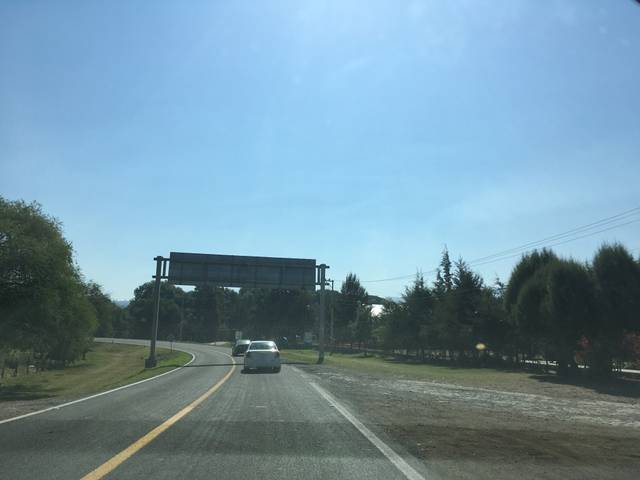
Region: Mexico
Coordinates: 19.753, -101.045